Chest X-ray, PA view. Patient: 75 years old, sex F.
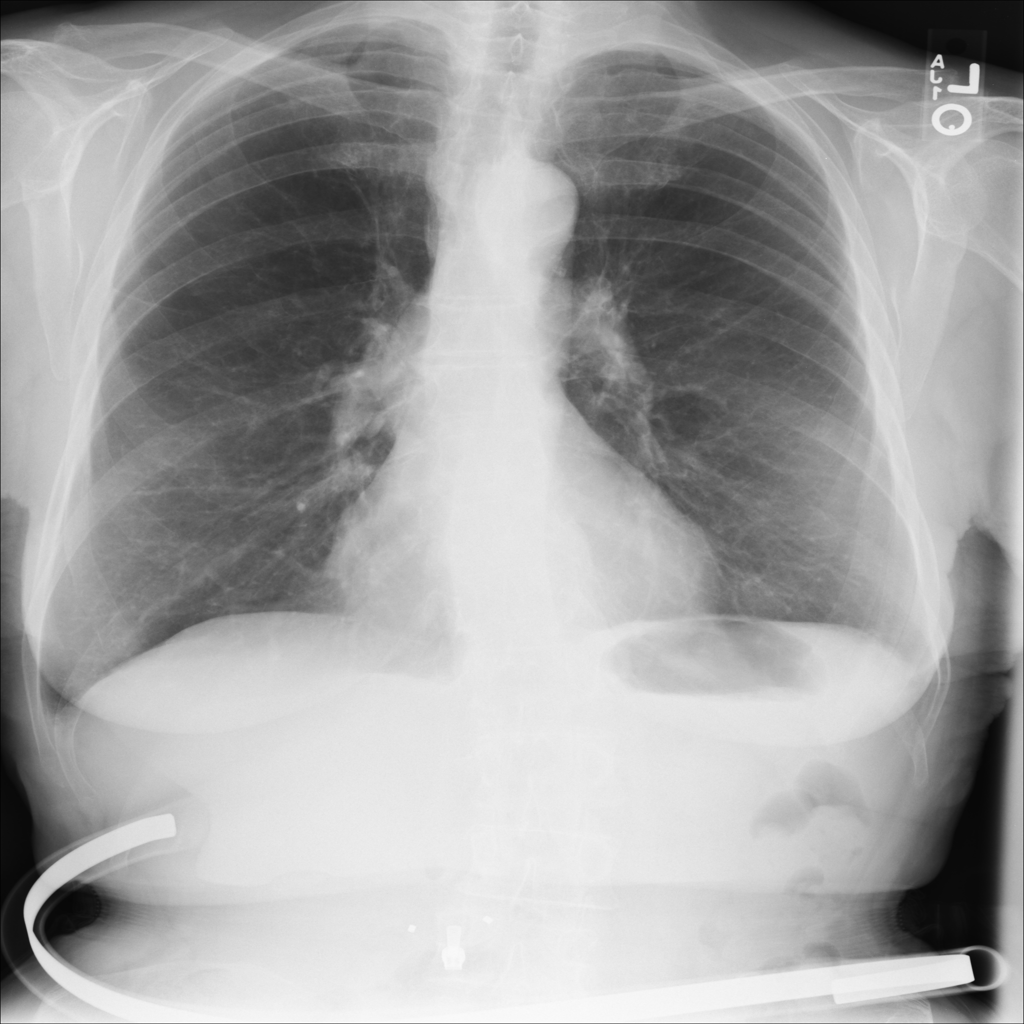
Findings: No Finding